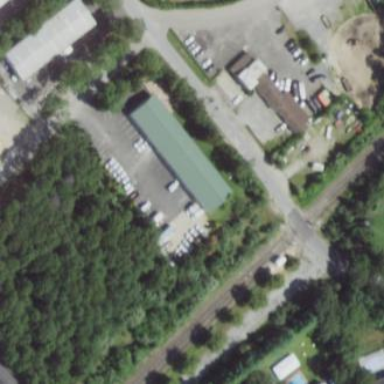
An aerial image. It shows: Commercial building.